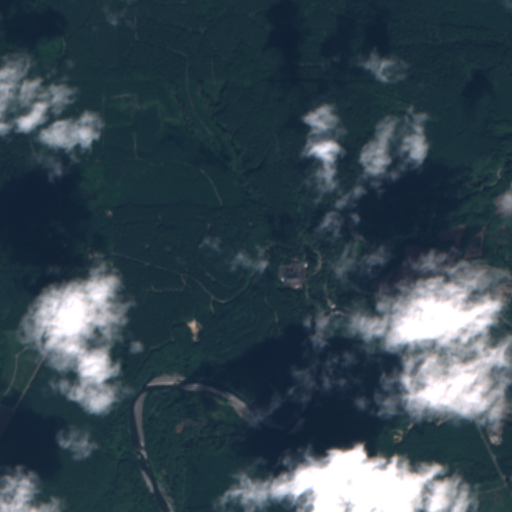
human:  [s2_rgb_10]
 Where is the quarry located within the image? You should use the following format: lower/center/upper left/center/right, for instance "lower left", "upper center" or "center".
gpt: The quarry is located in the lower right of the image.
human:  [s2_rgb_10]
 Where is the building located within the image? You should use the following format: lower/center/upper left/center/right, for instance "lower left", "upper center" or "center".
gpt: The building is located in the center of the image.
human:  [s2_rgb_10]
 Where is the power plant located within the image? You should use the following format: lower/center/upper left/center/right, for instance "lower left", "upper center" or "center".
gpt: There is no power plant in the image.